Field crop: tomato
Growth stage: 2
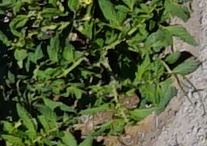
Species: tomato